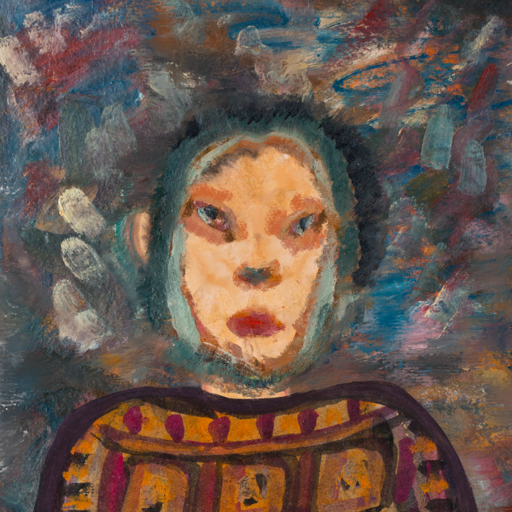
Background: Boggyland, Head And Neck Front: Childish, Face Front: Boggyland, Bust: Doll, Hair Front: Boggyland, Head Accessory: Blank, Second Necklace: Blank, Necklace: Blank, Baby: Blank